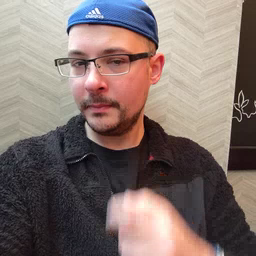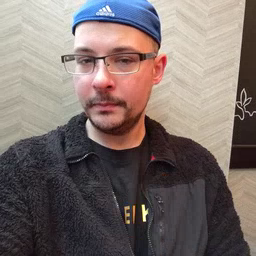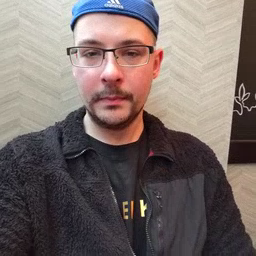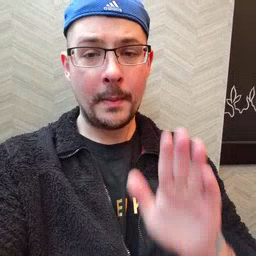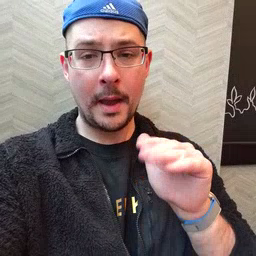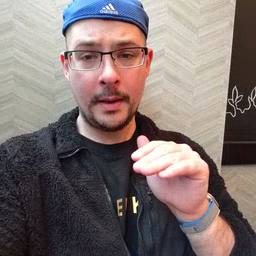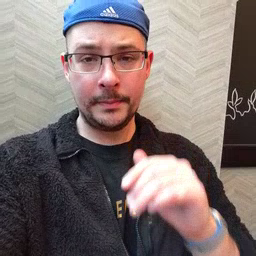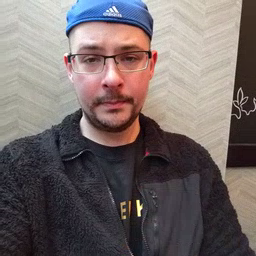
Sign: bye